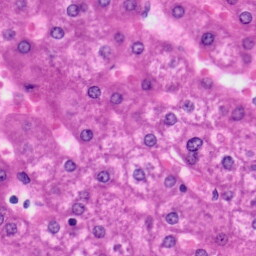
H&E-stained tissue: Liver